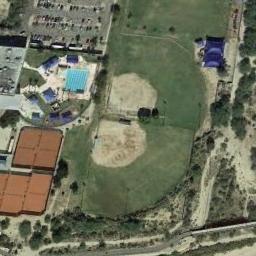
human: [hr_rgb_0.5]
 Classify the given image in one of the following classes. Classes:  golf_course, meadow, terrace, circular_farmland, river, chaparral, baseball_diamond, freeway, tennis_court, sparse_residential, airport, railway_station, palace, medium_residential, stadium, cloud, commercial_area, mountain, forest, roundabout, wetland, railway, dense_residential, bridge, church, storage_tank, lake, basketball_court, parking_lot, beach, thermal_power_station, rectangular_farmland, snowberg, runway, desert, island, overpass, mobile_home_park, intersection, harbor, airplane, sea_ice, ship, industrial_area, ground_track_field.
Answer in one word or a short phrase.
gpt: baseball_diamond